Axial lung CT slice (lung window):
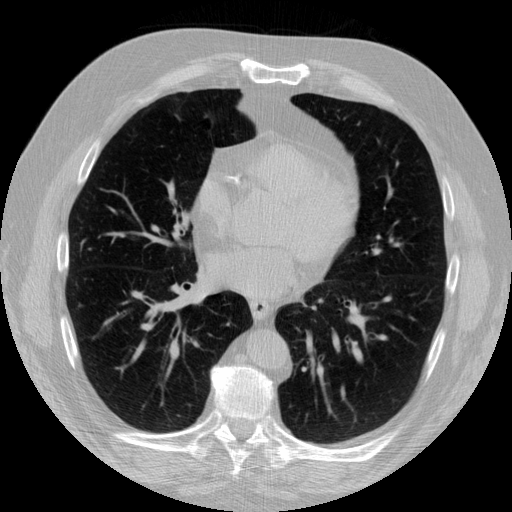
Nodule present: no